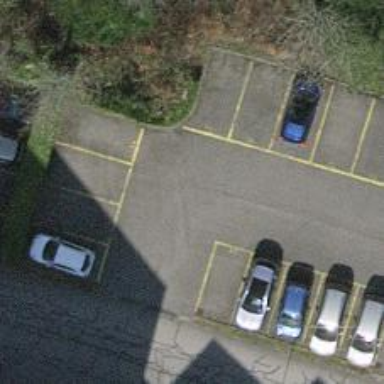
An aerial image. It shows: Road serving as parking aisle.